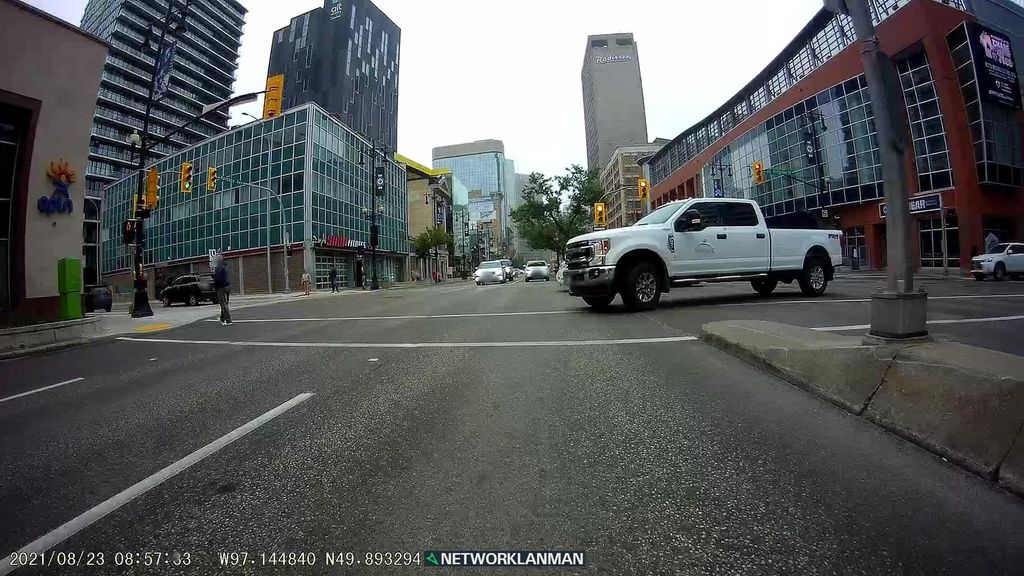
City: winnipeg